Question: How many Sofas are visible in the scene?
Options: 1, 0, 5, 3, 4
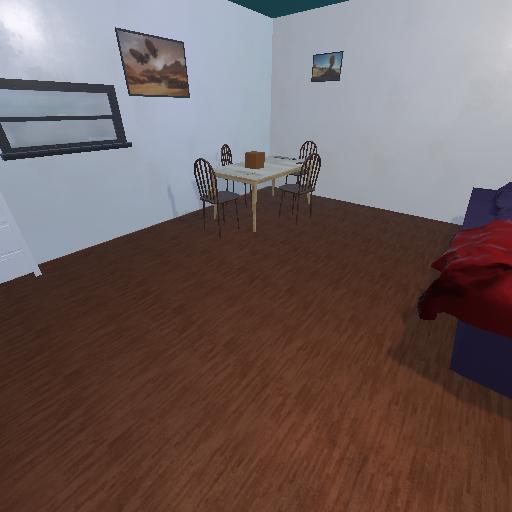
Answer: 1